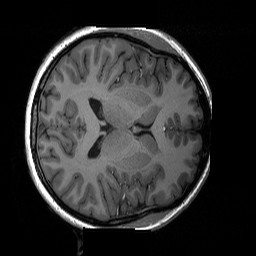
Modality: T1w
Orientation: axial
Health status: ill
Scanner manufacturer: siemens
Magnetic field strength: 3 T
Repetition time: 2.3 s
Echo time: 0.00226 s